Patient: sex F, age 56
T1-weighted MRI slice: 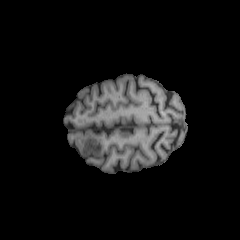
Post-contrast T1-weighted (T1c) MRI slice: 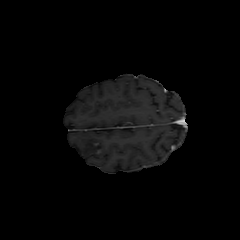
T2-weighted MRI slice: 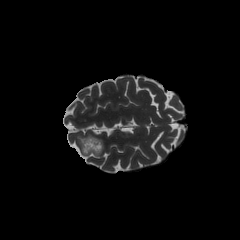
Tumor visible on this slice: yes
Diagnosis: Oligodendroglioma, IDH-mutant, 1p/19q-codeleted
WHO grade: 2